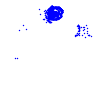
Particle: electron